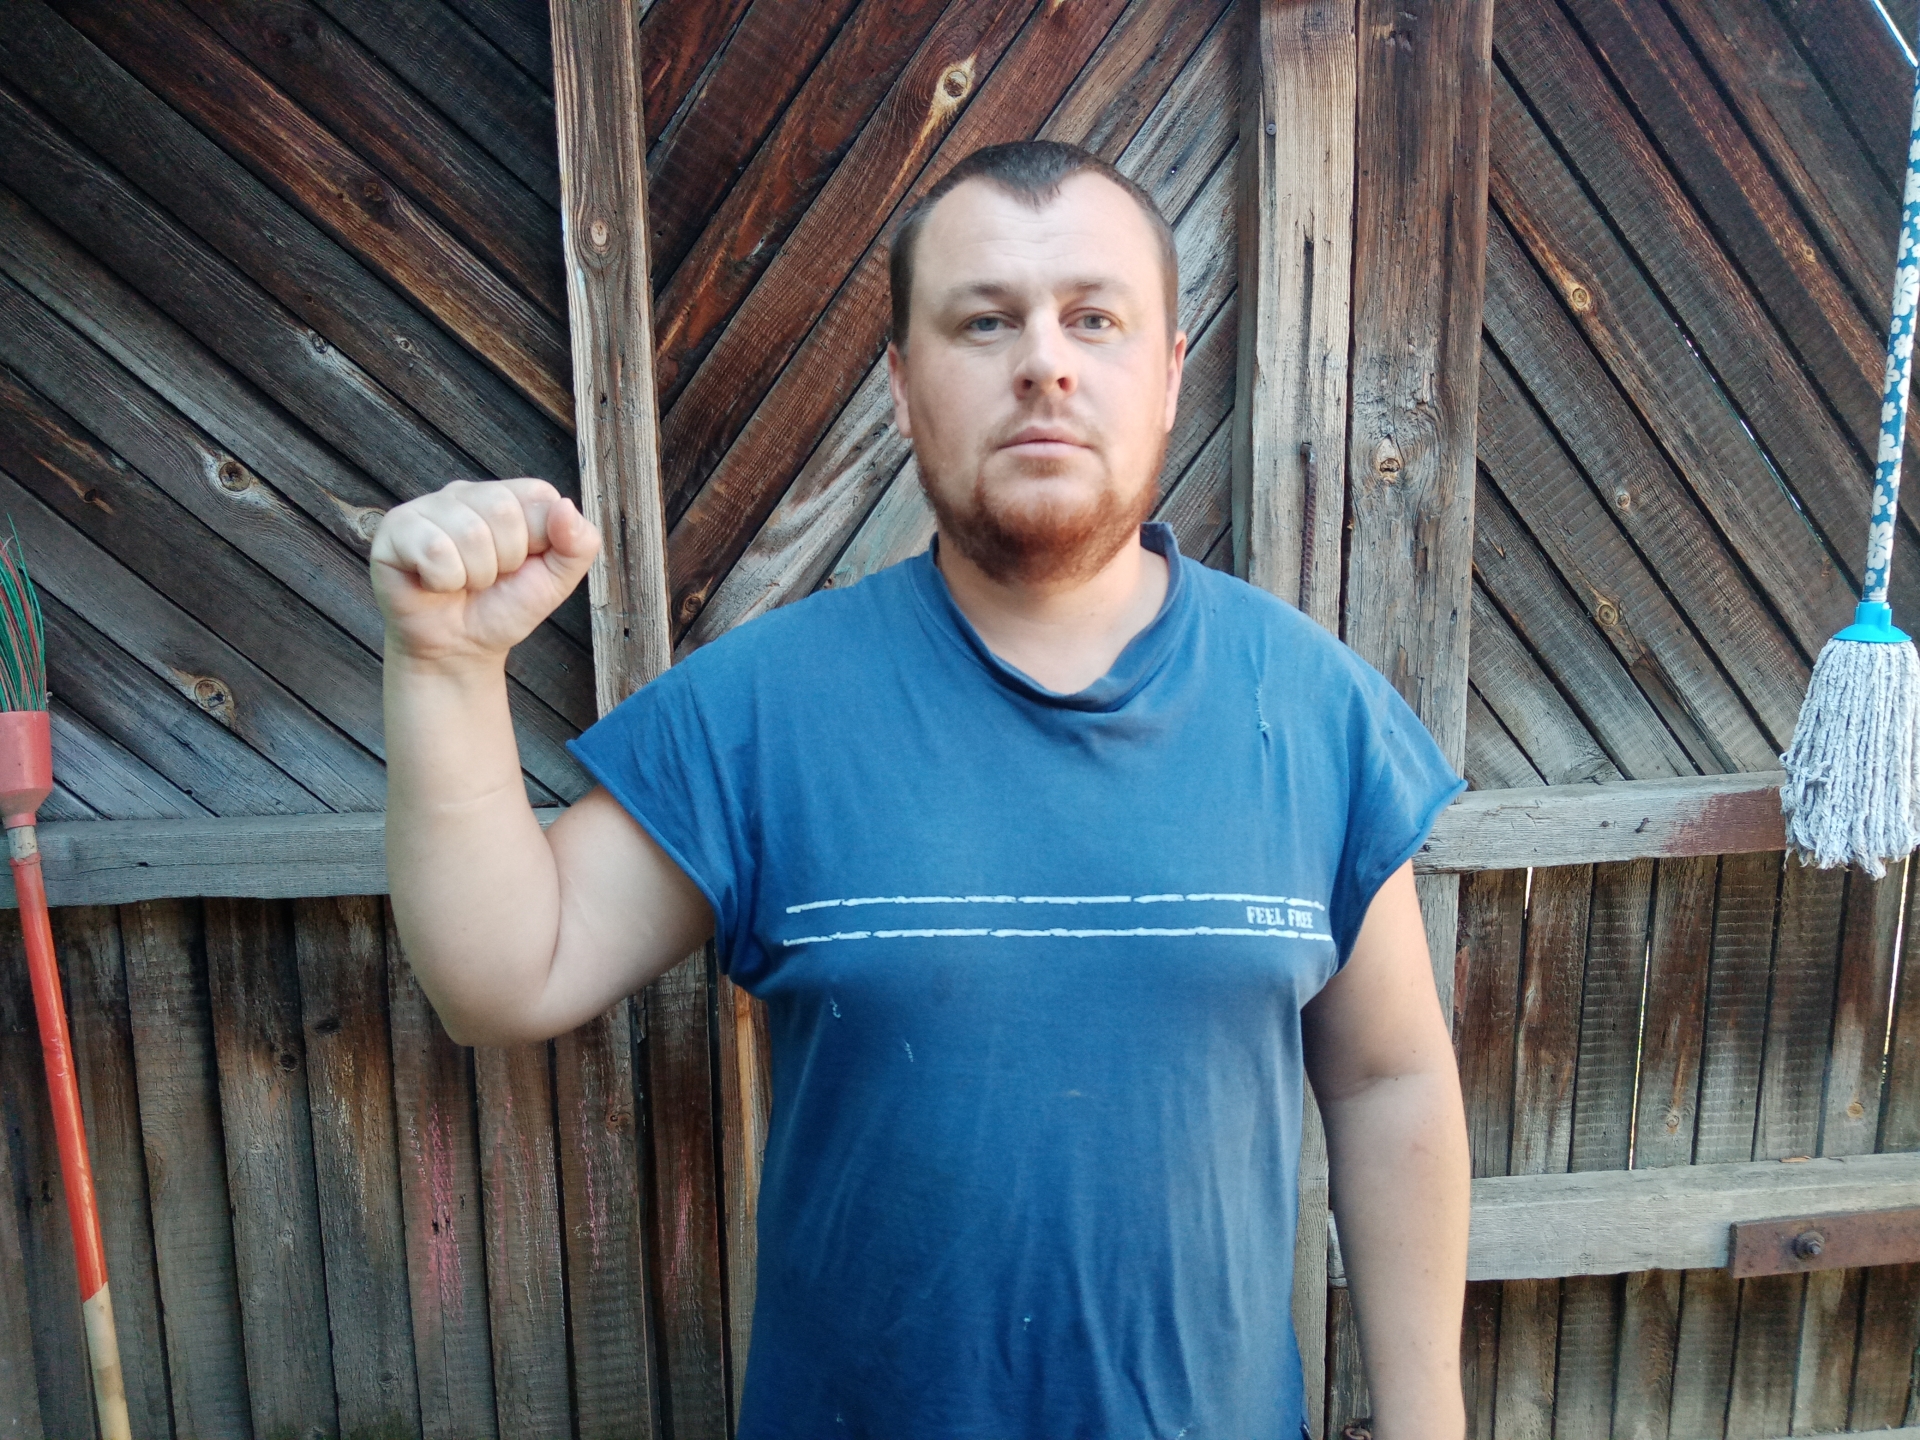
Label: clear